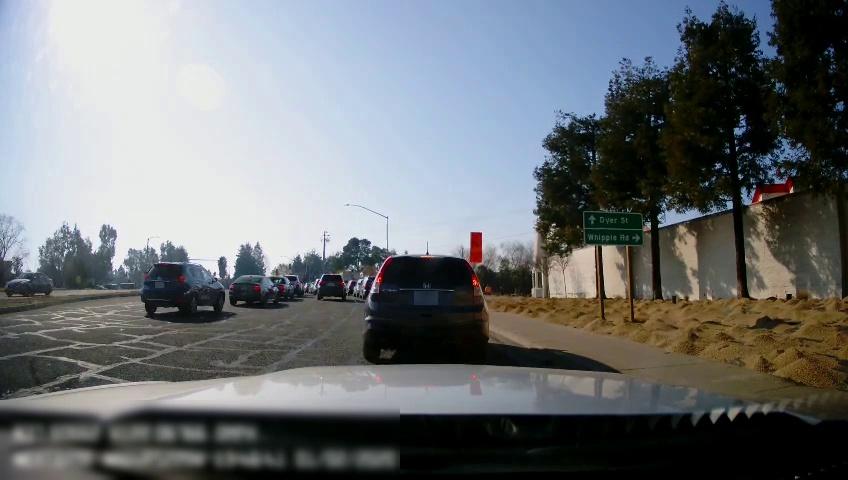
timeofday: Dusk/Dawn/Twilight
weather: Sunny
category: Drivable Space
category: Drivable Space
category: Vehicles | SUV
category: Vehicles | Car
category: Vehicles | SUV
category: Vehicles | SUV
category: Vehicles | SUV
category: Vehicles | Car
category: Vehicles | SUV
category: Vehicles | SUV
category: Vehicles | SUV
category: Vehicles | Truck
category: Vehicles | SUV
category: Pedestrians
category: Traffic | Signs
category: Traffic | Signs